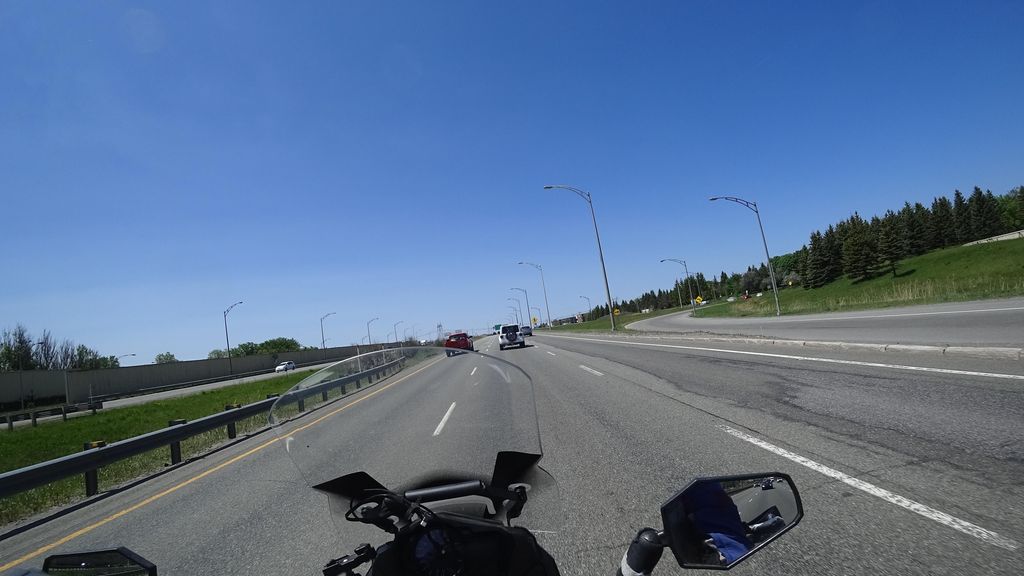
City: quebec_city